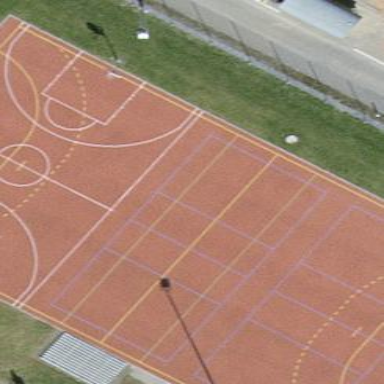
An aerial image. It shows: Multi-sport pitch on leisure land.